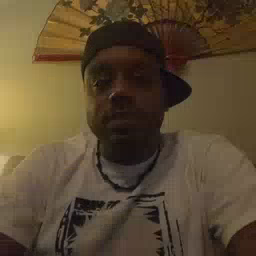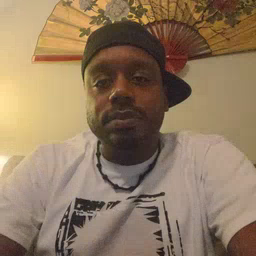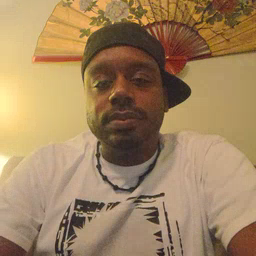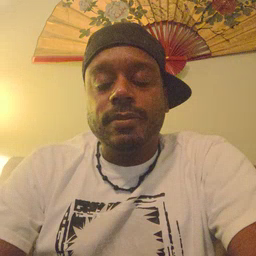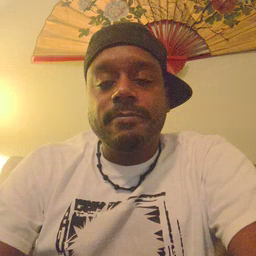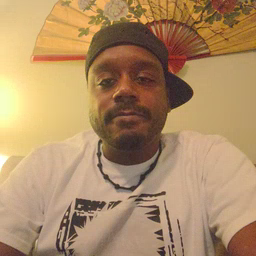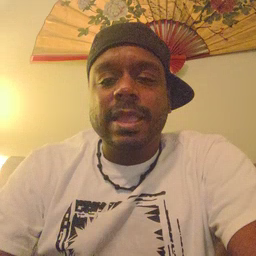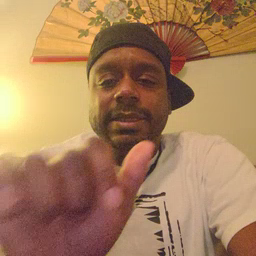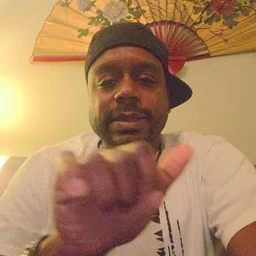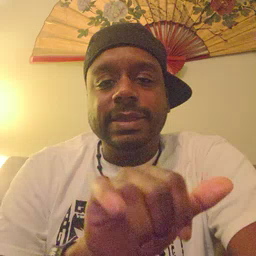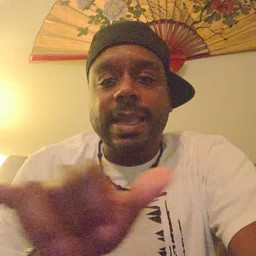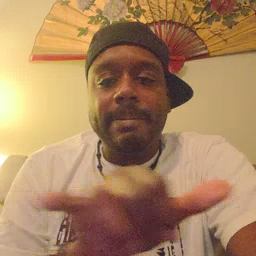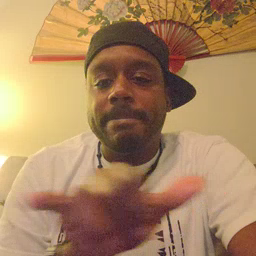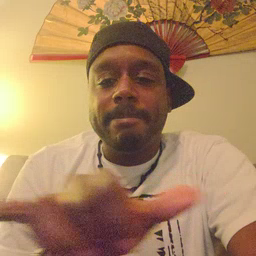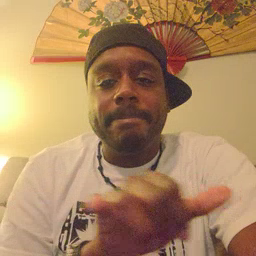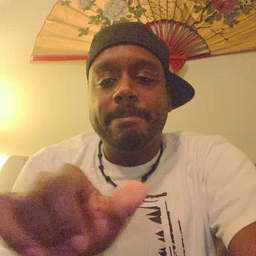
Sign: same